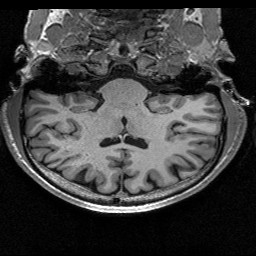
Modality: T1w
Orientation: sagittal
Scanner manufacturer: siemens
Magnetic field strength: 3 T
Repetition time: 2.53 s
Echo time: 0.00267 s